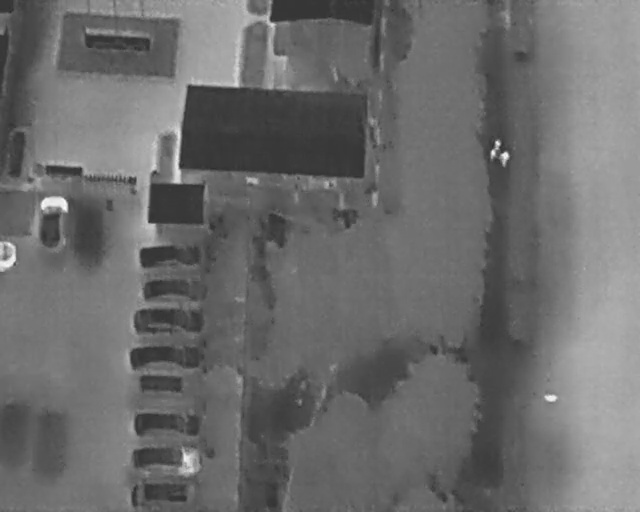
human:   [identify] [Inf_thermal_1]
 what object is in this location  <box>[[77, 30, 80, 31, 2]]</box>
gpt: <ref>1 medium person at the right</ref>

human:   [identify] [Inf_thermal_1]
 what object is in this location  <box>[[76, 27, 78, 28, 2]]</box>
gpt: <ref>1 small person at the top right</ref>

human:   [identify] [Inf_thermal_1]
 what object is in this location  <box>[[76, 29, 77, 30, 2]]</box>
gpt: <ref>1 small person at the right</ref>

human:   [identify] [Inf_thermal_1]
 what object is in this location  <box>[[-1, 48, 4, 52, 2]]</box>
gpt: <ref>1 small car at the left</ref>